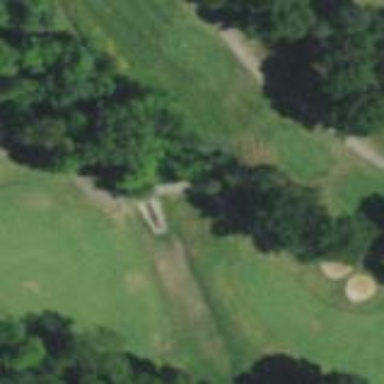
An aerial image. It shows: Grassy area designated as golf fairway.